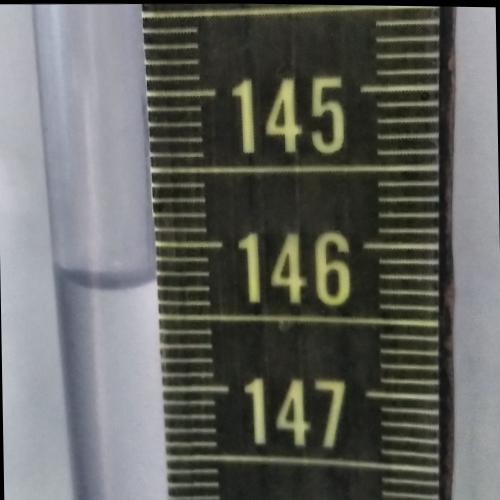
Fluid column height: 146.3 cm